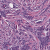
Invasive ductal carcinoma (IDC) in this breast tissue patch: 1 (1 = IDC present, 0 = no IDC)